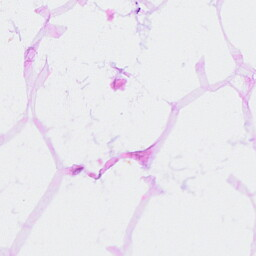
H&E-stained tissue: Breast